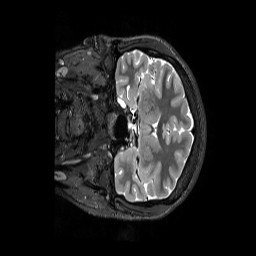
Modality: T2w
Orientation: coronal
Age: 26
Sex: female
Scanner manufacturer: siemens
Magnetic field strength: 3 T
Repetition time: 3.2 s
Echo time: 0.728 s